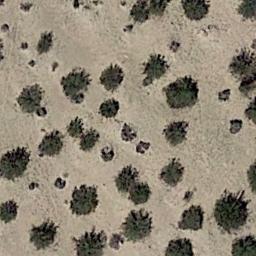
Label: chaparral